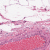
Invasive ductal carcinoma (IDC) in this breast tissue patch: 0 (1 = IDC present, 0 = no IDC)